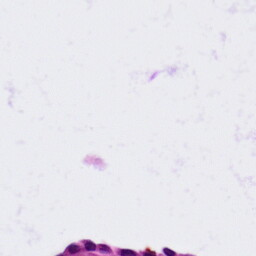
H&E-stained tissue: Lung